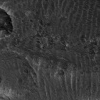
Atmospheric dust classification: not_dusty